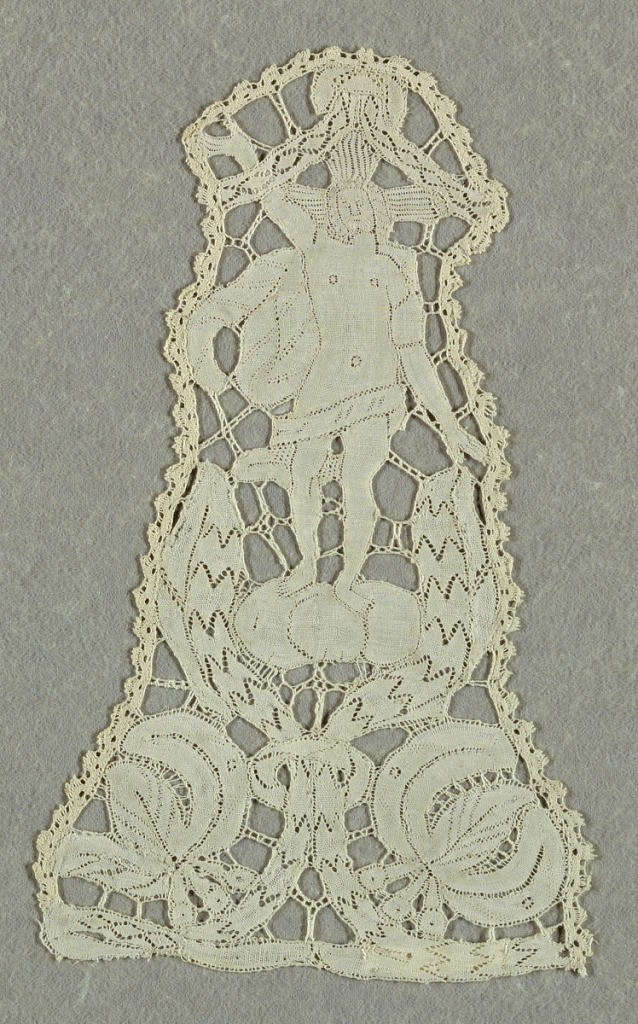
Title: Ornament
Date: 18th century
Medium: linen Technique: bobbin lace, discontinuous tape
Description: Fragment showing Christ's resurrection placed in a stylized floral form.